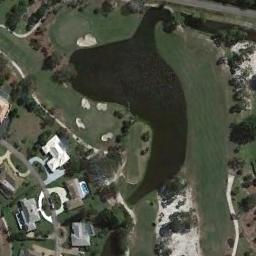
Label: golf_course